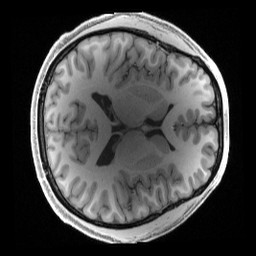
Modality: T1w
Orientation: axial
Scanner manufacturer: siemens
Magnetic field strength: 3 T
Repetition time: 2.4 s
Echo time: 0.00222 s